Interaction volume radius: 5 \u00c5
Interaction volume height: 25 \u00c5
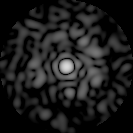
Disorder parameter: 0.85